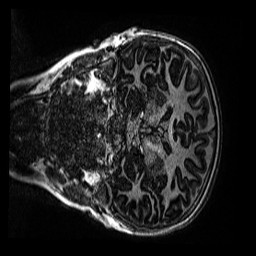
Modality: MP2RAGE
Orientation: coronal
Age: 9
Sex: female
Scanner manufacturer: siemens
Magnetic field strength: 3 T
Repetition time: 4 s
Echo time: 0.00299 s